Field crop: maize
Growth stage: 2
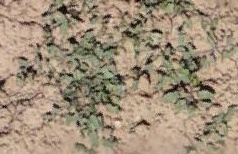
Species: convolvulus